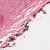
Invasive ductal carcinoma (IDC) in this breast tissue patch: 0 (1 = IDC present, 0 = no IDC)